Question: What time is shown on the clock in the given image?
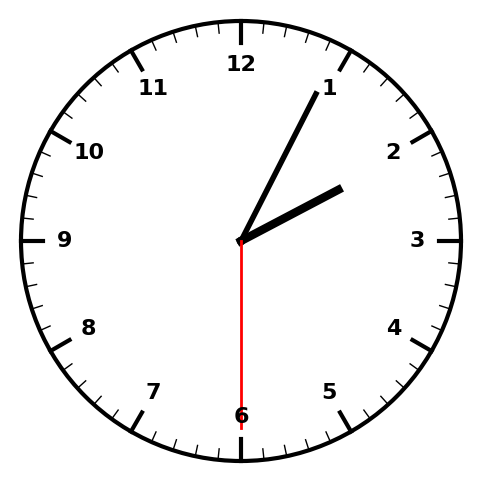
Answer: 02:04:30